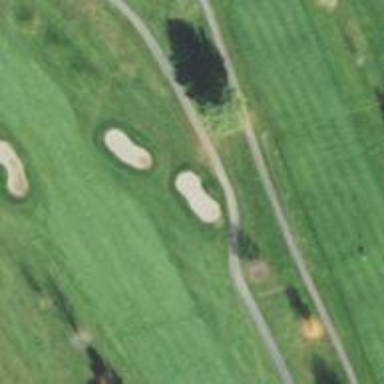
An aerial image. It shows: Service road designated as golf cart path.